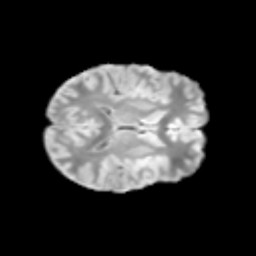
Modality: T2w
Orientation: axial
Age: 11
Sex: male
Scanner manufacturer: siemens
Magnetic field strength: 3 T
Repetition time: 3.8 s
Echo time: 0.07 s